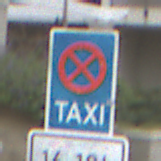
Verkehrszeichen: Taxenstand
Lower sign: ZeitangabenOhneBeschraenkungAufWochentage1
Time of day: Midday
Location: Outdoor (Urban)
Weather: Overcast
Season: NotSpecified
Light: Natural